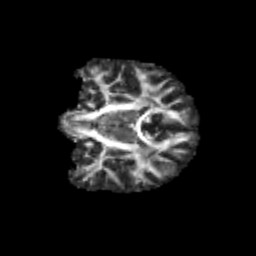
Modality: FA
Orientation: coronal
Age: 13
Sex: male
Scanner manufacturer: siemens
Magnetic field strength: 3 T
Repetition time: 3.8 s
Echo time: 0.07 s